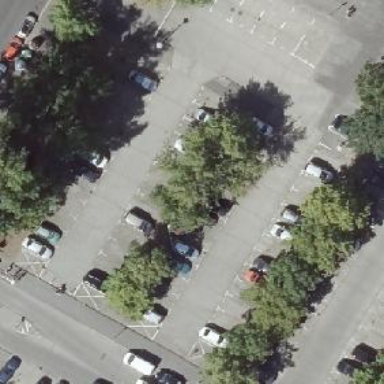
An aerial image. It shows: Parking area with surface.